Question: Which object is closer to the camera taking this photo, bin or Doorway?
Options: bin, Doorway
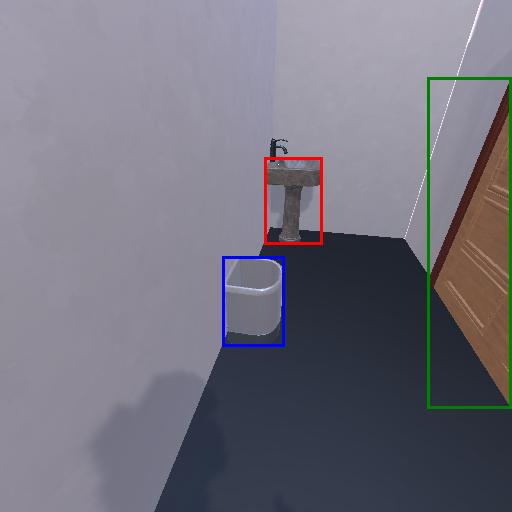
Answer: bin